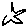
Label: star